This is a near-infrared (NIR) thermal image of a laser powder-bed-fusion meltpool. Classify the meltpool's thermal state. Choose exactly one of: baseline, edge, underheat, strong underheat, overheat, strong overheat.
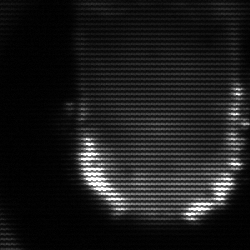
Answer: baseline